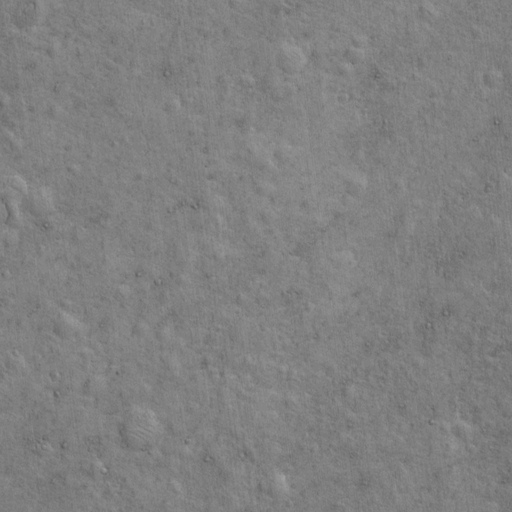
Classes present: Background